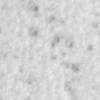
Label: no_change